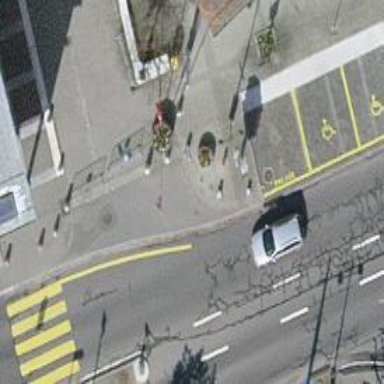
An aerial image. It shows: Bollard.